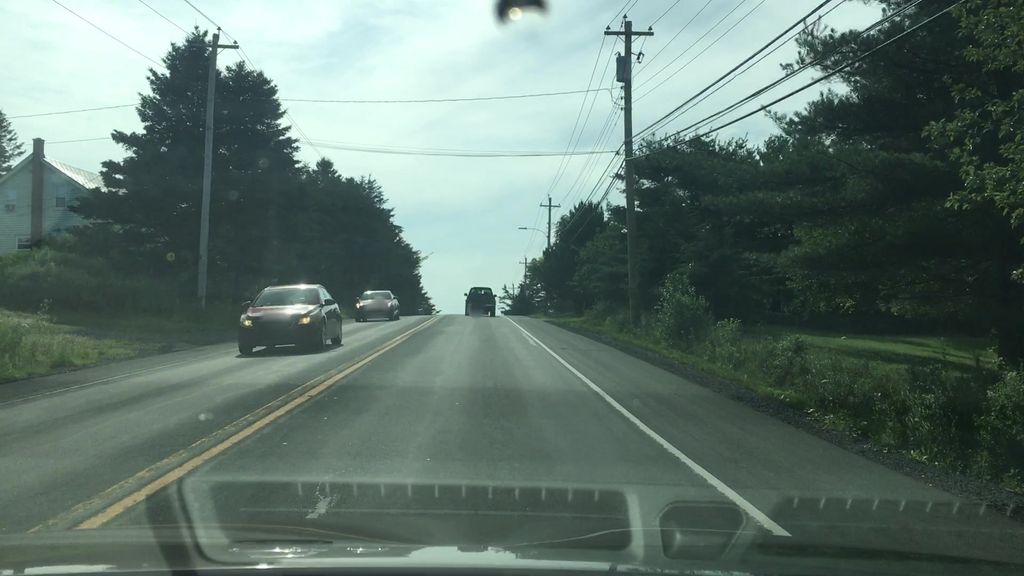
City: halifax